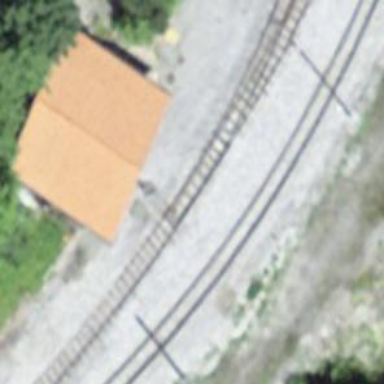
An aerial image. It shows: Railway crossing.